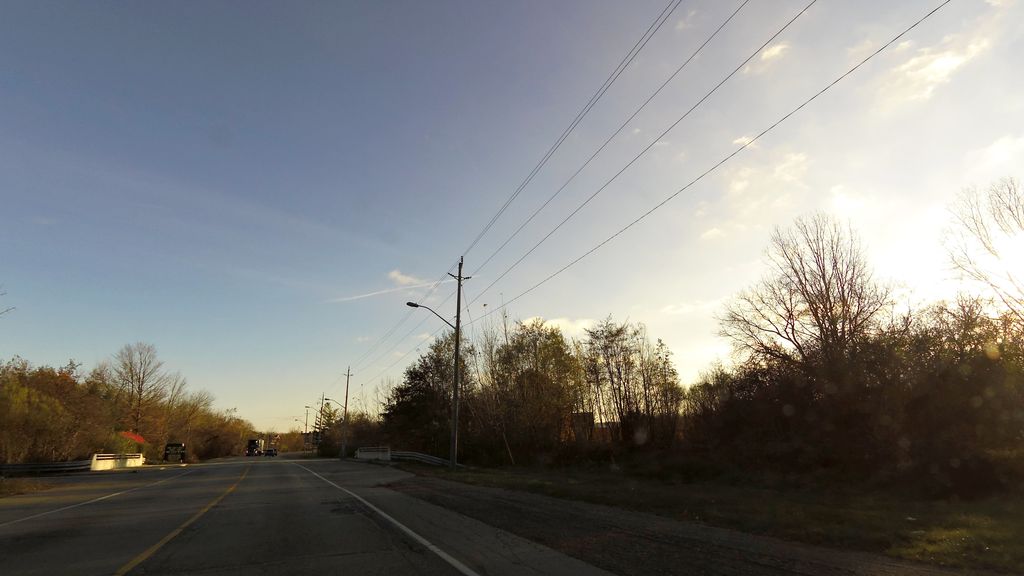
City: kitchener-waterloo